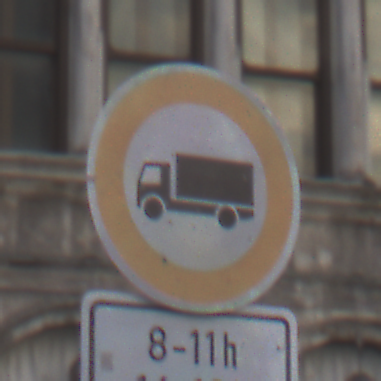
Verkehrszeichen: VerbotFuerKraftfahrzeugeUeberDreiKommaFuenfTonnen
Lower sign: ZeitangabenOhneBeschraenkungAufWochentage2
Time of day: SunriseSunset
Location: Outdoor (Urban)
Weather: PartlyCloudy
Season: NotSpecified
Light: Natural